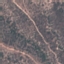
Land use / land cover: HerbaceousVegetation